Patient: sex F, age 31
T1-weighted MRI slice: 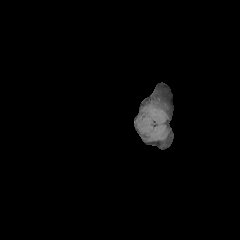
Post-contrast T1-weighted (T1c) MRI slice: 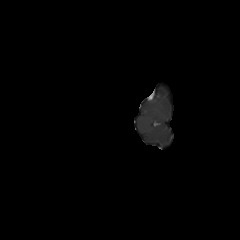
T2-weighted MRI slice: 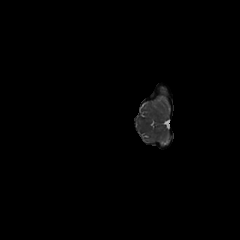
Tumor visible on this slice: no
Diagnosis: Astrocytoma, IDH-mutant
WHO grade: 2